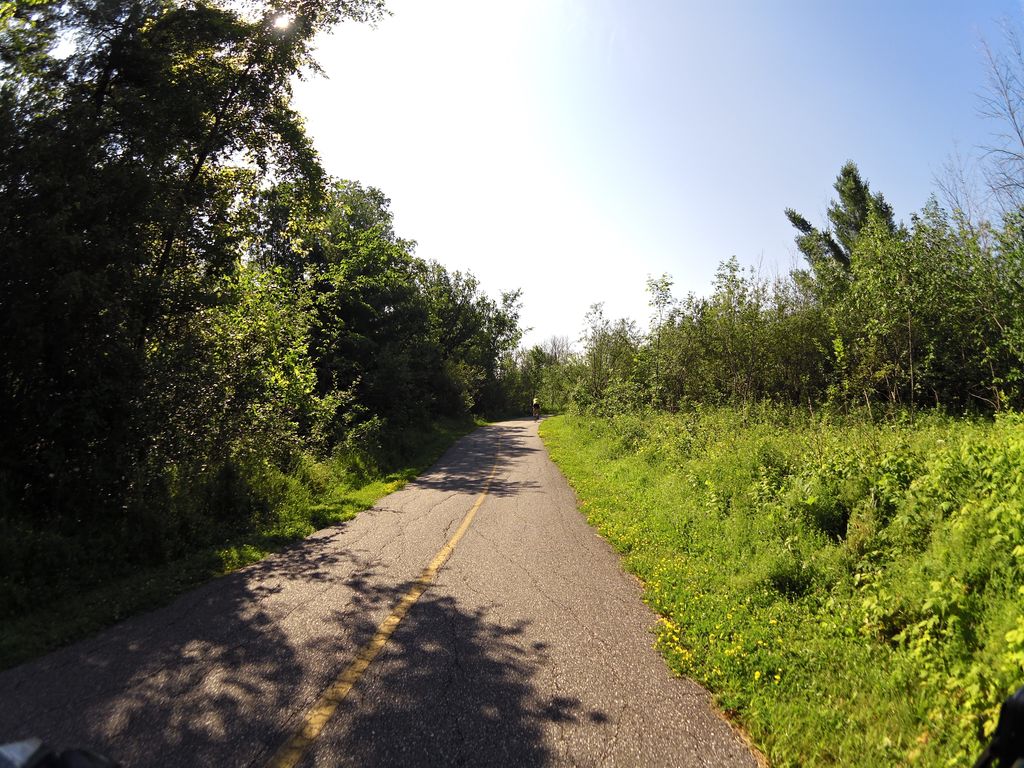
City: ottawa-gatineau